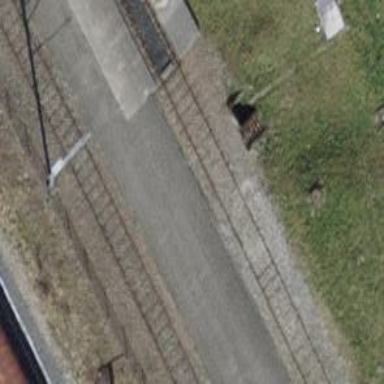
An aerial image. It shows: Single-track electrified railway spur with contact line for service.